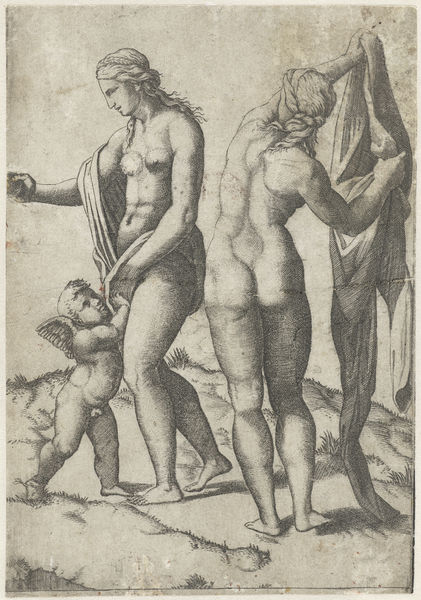
Titel: Venus en Amor en Athena
Künstler: Marcantonio Raimondi
Standort: Amsterdam
Institution: Rijksmuseum
Schlagwörter: akt, flügel, haut, himmel, nackt, weiß, baden, frauen, busen, frau, grau, haar, kleider, profil, schwarz, zeichnung, schleier, hochformat, lang, stehen, hügel, boden, gewand, haare, stehend, tücher, kind, engel, putte, putto, rückenansicht, grafik, graphik, spielen, muskeln, muskulös, badend, druck, schwarzweiss, radierung, stich, bleistift, spielend, eros, vorderansicht, venus, amor, artemis, diana, kuperstich, aphrodite, engraving, po, 17. jahrhundert